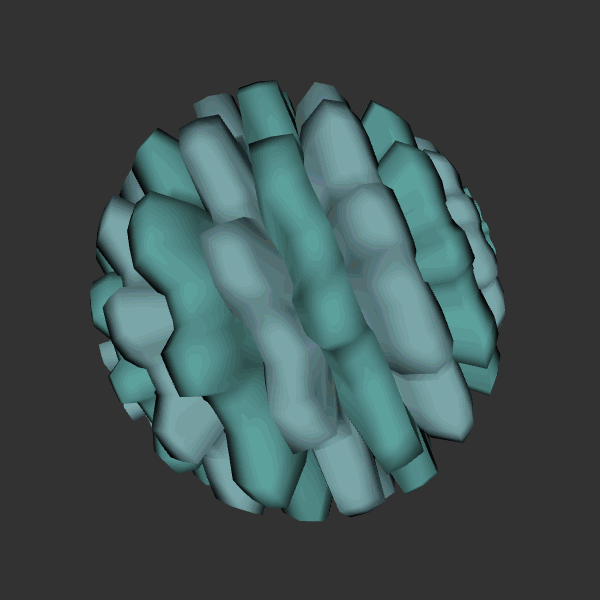
Background: dark